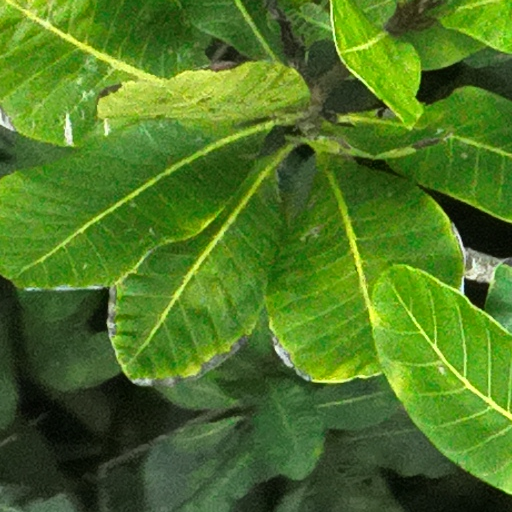
Species: Anacardium excelsum
GBIF accepted scientific name: Anacardium excelsum
Crown area (m\u00b2): 231.257